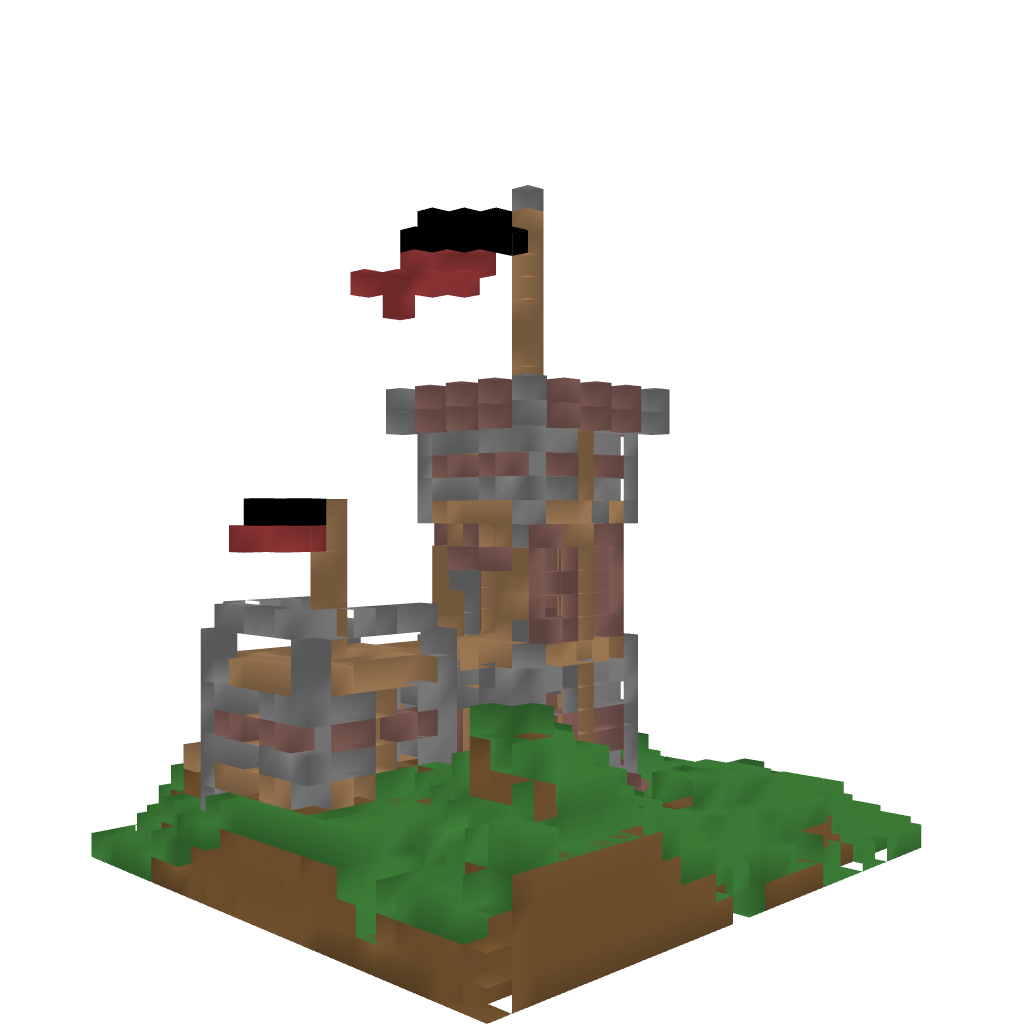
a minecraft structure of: Castle bad low quality